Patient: sex M, age 69
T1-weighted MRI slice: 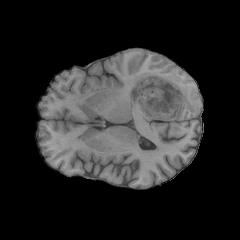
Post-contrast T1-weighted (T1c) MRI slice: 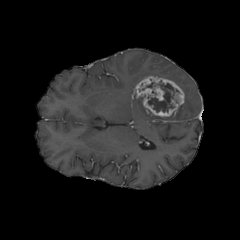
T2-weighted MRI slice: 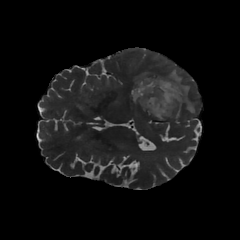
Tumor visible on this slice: yes
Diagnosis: Glioblastoma, IDH-wildtype
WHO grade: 4